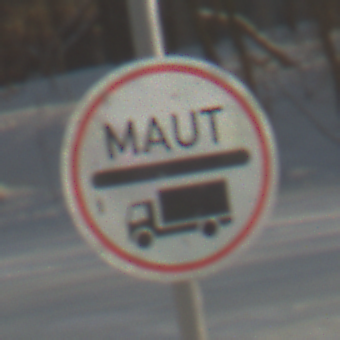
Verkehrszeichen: Mautpflicht
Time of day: MorningAfternoon
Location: Outdoor (Suburban)
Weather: PartlyCloudy
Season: NotSpecified
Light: Natural